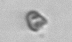
Label: Pyramimonas